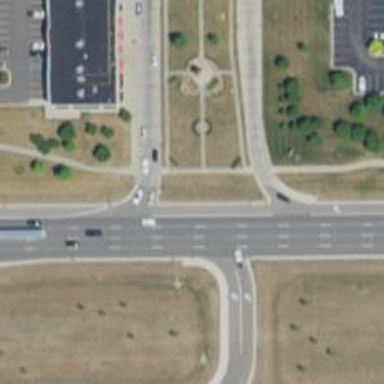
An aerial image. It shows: Footway located on traffic island.